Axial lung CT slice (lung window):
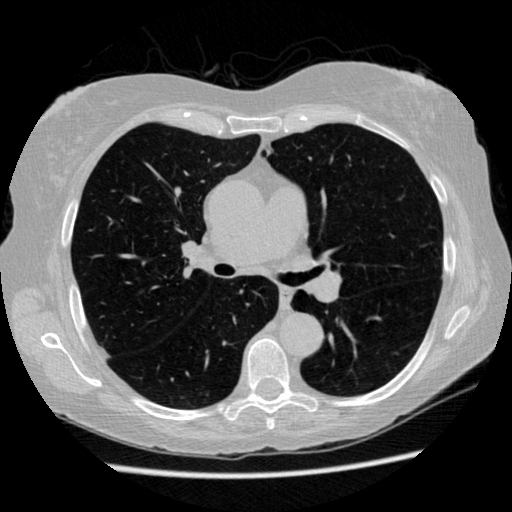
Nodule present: no